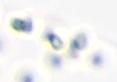
Label: Phaeocystis